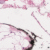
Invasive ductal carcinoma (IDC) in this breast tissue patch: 0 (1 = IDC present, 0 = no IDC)